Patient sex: M
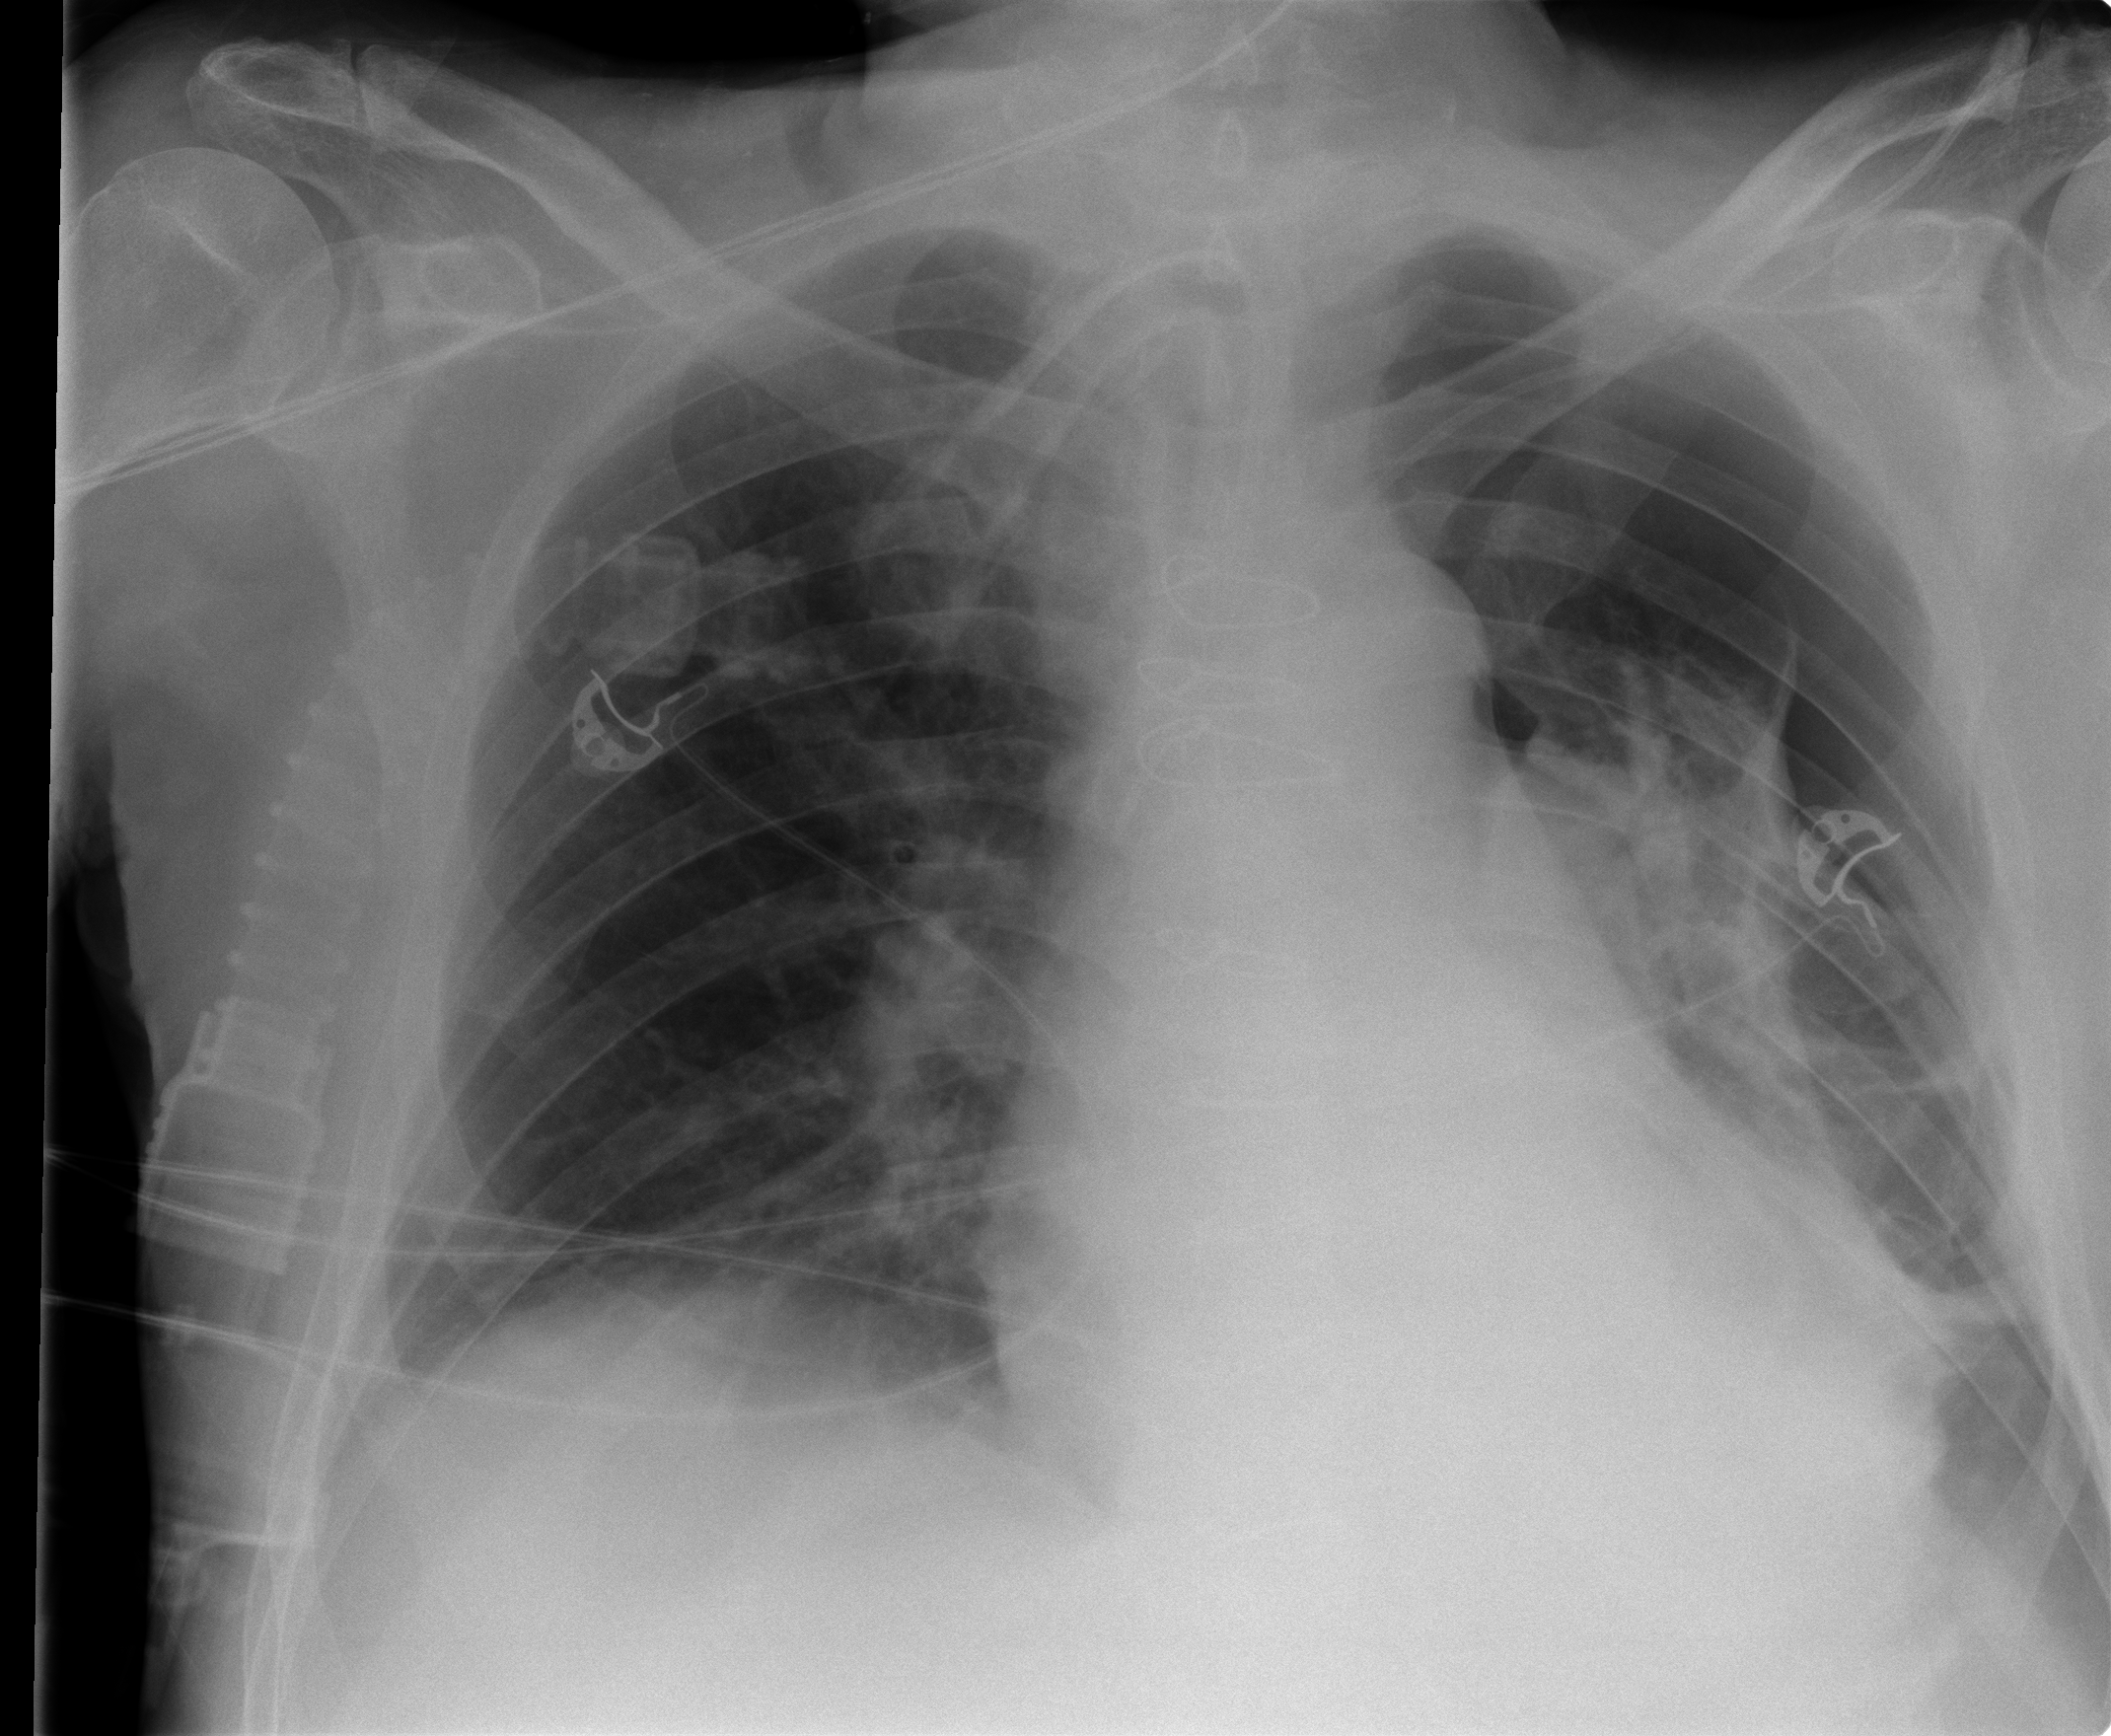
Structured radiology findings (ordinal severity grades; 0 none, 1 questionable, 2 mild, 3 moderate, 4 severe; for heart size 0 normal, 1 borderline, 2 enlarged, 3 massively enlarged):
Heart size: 0
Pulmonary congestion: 0
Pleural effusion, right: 0
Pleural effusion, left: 0
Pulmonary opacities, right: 0
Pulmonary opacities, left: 0
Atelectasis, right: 2
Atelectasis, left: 2